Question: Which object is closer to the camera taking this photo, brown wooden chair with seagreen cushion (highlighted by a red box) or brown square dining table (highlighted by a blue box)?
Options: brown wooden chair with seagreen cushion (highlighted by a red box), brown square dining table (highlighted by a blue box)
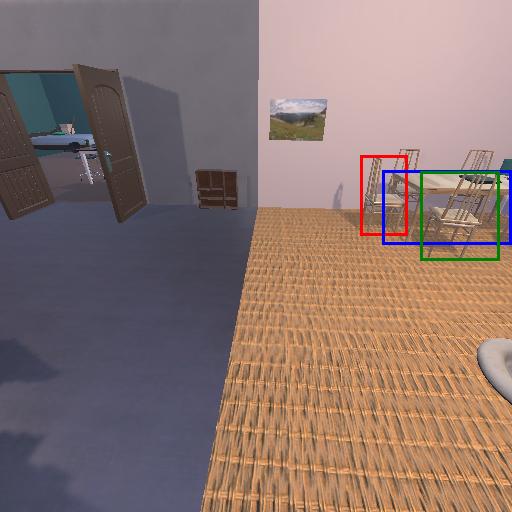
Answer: brown wooden chair with seagreen cushion (highlighted by a red box)